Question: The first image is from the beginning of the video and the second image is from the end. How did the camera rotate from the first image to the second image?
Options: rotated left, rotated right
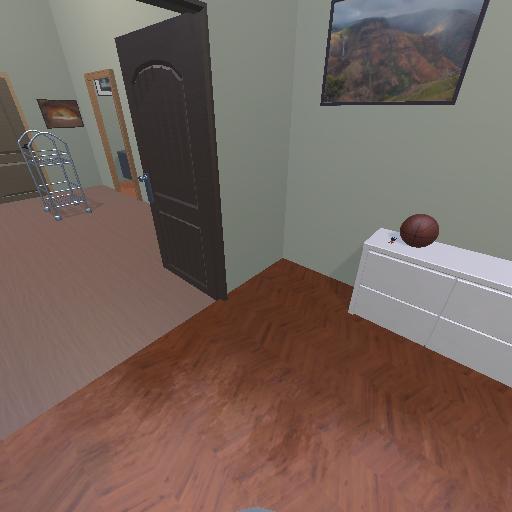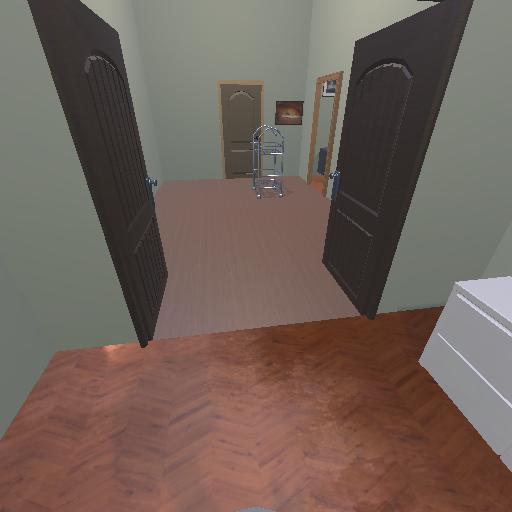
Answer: rotated left